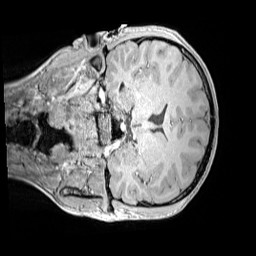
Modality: MP2RAGE
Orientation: coronal
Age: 12
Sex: male
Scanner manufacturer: siemens
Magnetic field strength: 3 T
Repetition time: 4 s
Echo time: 0.00299 s